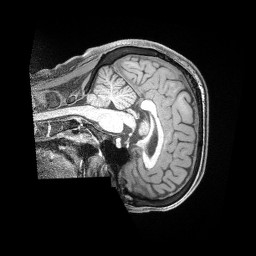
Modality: T1w
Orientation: sagittal
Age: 39
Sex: male
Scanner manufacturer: siemens
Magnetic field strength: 3 T
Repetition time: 2 s
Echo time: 0.00211 s